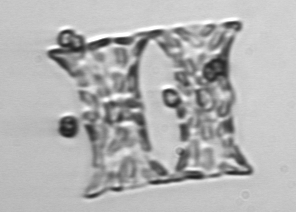
Label: Eucampia